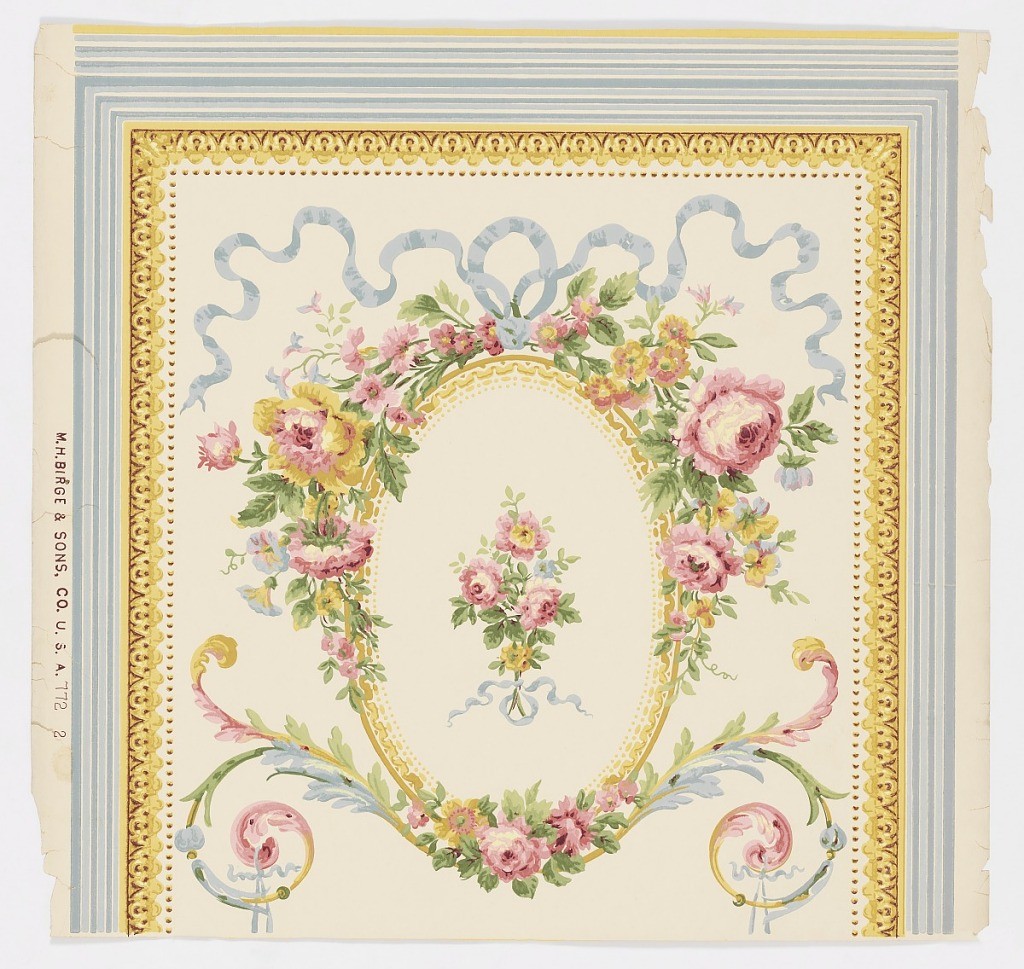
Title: Sidewall
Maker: M.H. Birge & Sons Co., 1834
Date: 1890–1920
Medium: Machine-printed on paper
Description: a) Panel outlined in stripes of two shades of blue and in architectural molding and beading in shades of yellow on white ground. In center: vertical bands of pink roses and blue ribbons with geometric motifs in beige between; b) continuation to top "a". Crown frieze with central medallion of flowers and blue ribbon and arabesques from which the bands of "a" are pendant.